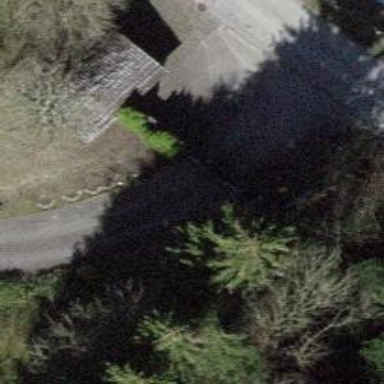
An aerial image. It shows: Gate.